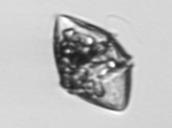
Label: Gyrodinium